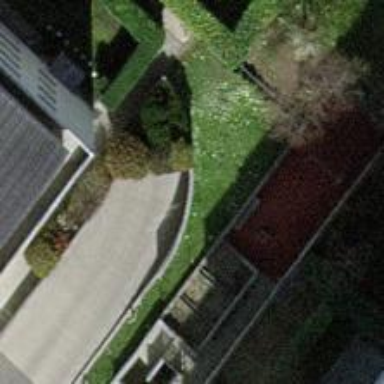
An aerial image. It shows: Driveway tunnel.